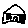
Label: house